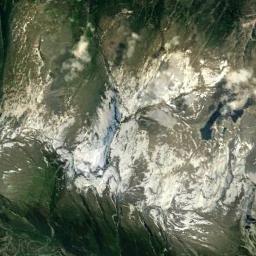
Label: snowberg